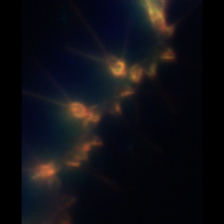
Taxon: Asterionellopsis
Group: Diatoms